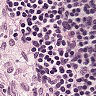
Metastatic tissue present: no